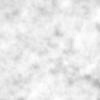
Label: no_change